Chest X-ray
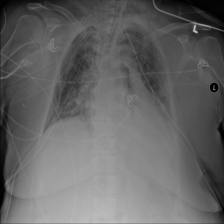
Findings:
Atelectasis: positive
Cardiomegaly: negative
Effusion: negative
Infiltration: negative
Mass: negative
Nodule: negative
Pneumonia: negative
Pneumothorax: positive
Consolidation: positive
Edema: negative
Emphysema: negative
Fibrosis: negative
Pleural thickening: negative
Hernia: negative